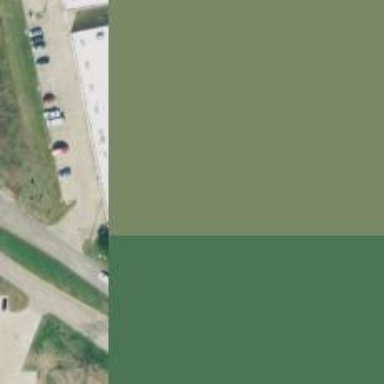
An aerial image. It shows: Parking space.